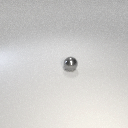
small gray metal sphere